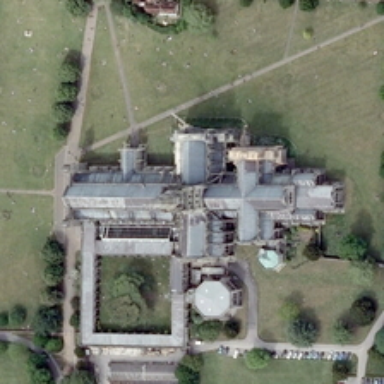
The white church is located in the center of the square .